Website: lowes
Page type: billing-address
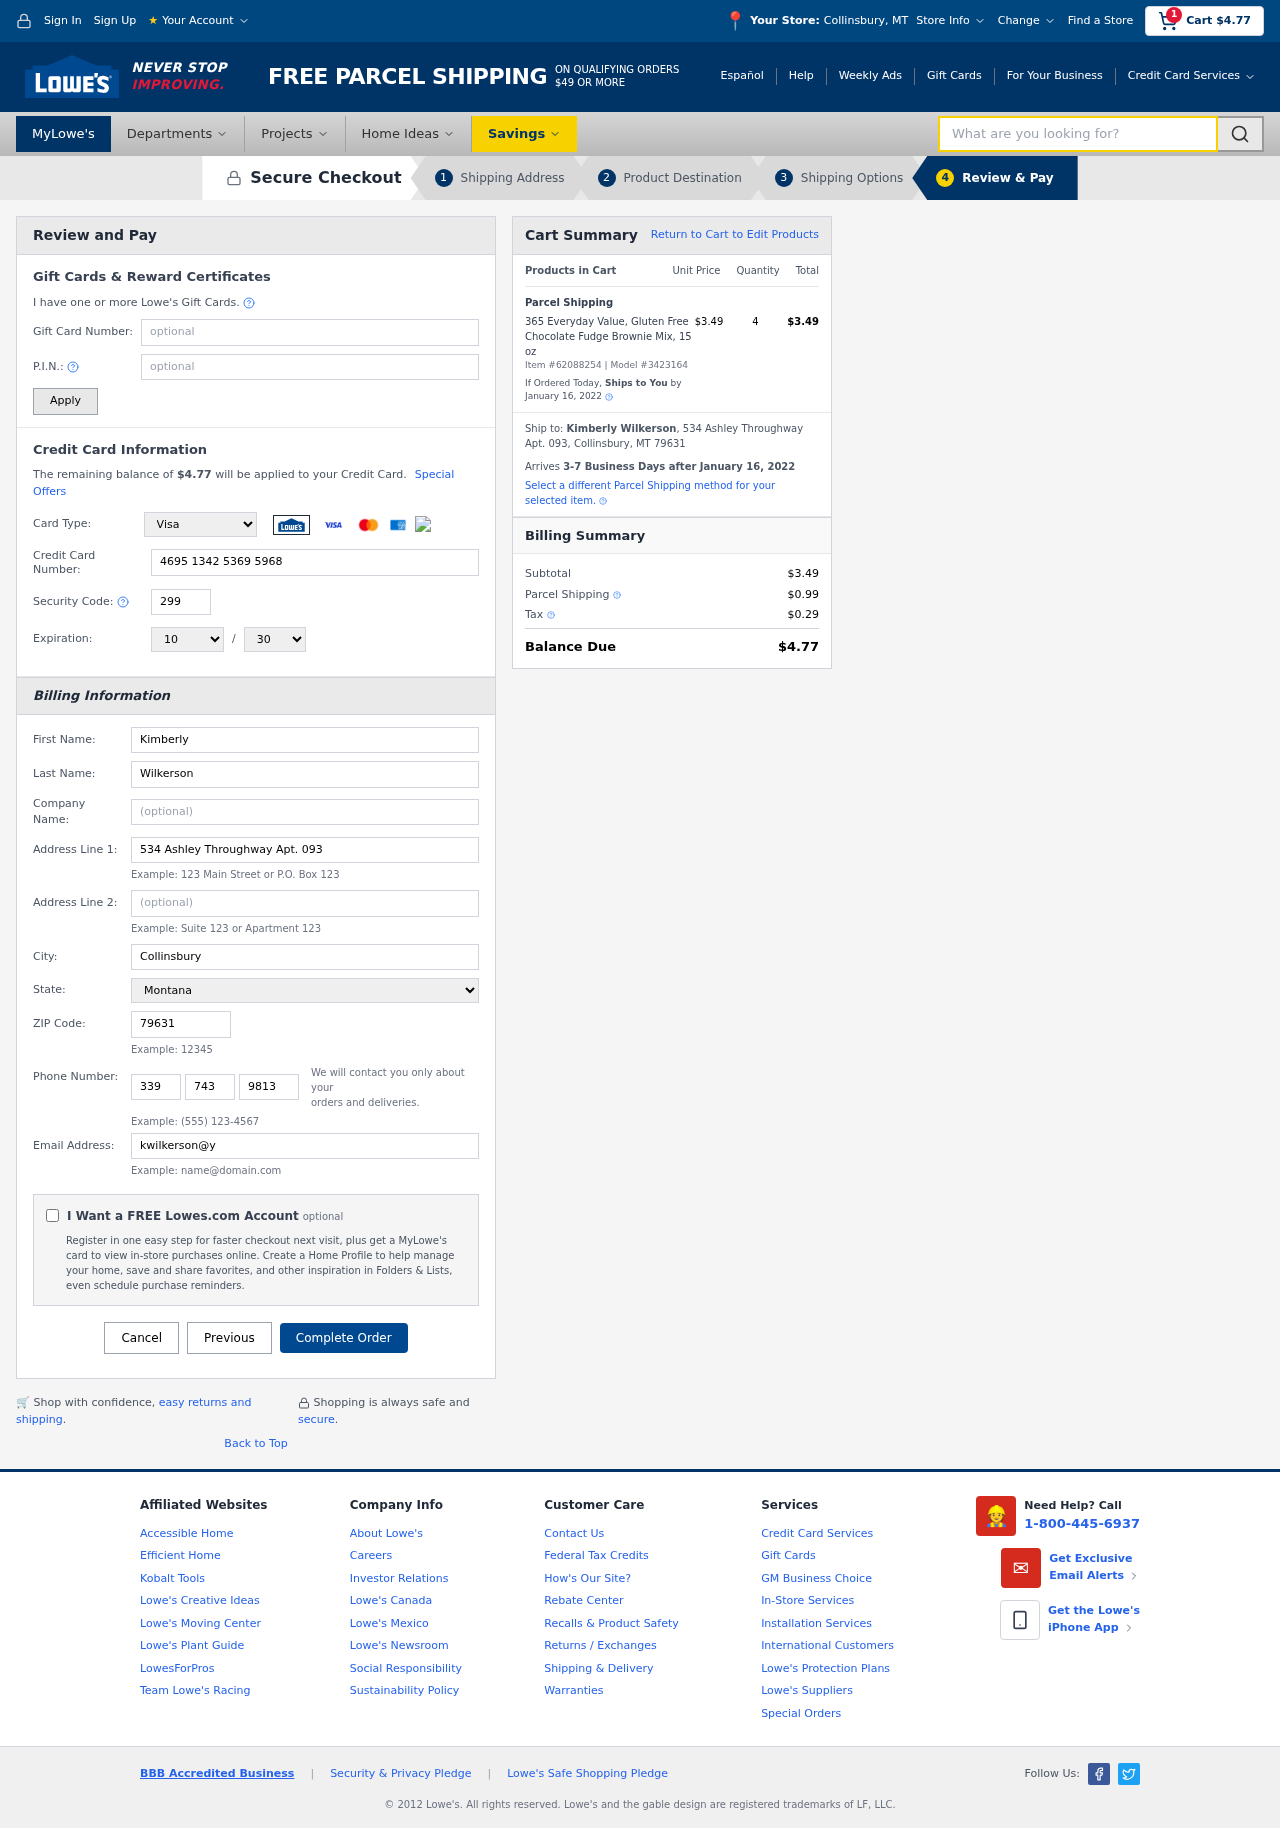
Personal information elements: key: PII_CARD_CVV
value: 299
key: PII_CARD_EXPIRY_MONTH
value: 10
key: PII_CARD_EXPIRY_YEAR
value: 30
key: PII_CARD_NUMBER
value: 4695 1342 5369 5968
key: PII_CARD_TYPE
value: Visa
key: PII_CITY
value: Collinsbury
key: PII_CITY_STATE
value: Collinsbury, MT
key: PII_EMAIL
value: kwilkerson@yahoo.com
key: PII_FIRSTNAME
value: Kimberly
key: PII_FULLNAME
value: Kimberly Wilkerson
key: PII_LASTNAME
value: Wilkerson
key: PII_PHONE_AREA
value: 339
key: PII_PHONE_PREFIX
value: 743
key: PII_PHONE_SUFFIX
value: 9813
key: PII_POSTCODE
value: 79631
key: PII_STATE
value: Montana
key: PII_STREET
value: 534 Ashley Throughway Apt. 093
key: PII_CITY_STATE_ZIP
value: Collinsbury, MT 79631
Product elements: key: PRODUCT1_NAME
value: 365 Everyday Value, Gluten Free Chocolate Fudge Brownie Mix, 15 oz
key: PRODUCT1_PRICE
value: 3.49
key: PRODUCT1_QUANTITY
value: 4
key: PRODUCT_ITEM_NUMBER
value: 62088254
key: PRODUCT_MODEL_NUMBER
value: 3423164
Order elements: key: ORDER_SUBTOTAL
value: $4.77
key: ORDER_TOTAL
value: $4.77
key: ORDER_SHIPPING_DATE
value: January 16, 2022
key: ORDER_SUBTOTAL
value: $3.49
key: ORDER_DELIVERY_DATE
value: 3-7 Business Days after January 16, 2022
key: ORDER_SHIPPING_DATE2
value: January 16, 2022
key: ORDER_SUBTOTAL2
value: $3.49
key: ORDER_SHIPPING_COST
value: $0.99
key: ORDER_TAX
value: $0.29
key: ORDER_TOTAL2
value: $4.77
Search elements: key: HEADER_SEARCH
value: What are you looking for?